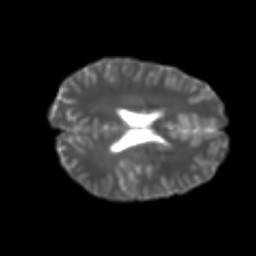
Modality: T2w
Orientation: axial
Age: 20
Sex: male
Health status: healthy
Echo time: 0.074 s